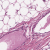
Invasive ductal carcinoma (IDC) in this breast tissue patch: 0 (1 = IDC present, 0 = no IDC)